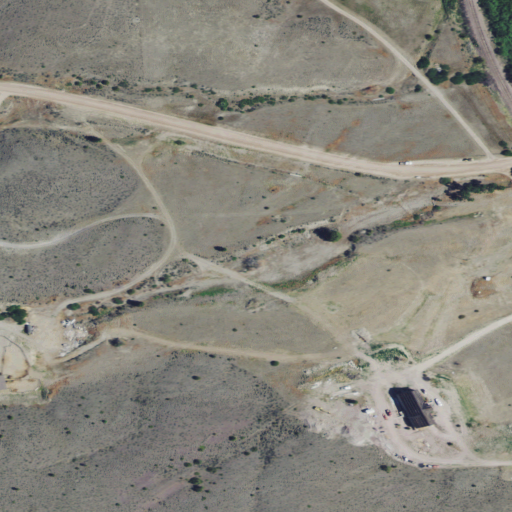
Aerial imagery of valley in Montana named Iowa Gulch containing grassland and low intensity development